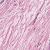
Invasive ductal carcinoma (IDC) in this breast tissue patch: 0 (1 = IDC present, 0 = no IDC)